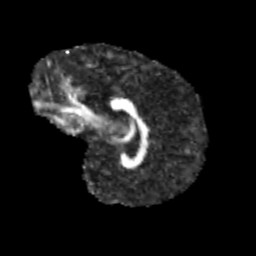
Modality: FA
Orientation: sagittal
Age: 9
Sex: male
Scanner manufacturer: siemens
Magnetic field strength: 3 T
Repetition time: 3.8 s
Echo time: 0.07 s